Interaction volume radius: 10 \u00c5
Interaction volume height: 15 \u00c5
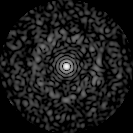
Disorder parameter: 0.8168